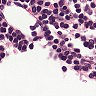
Metastatic tissue present: no